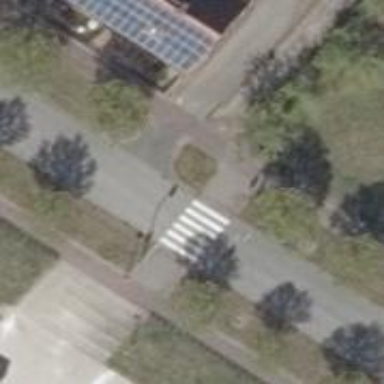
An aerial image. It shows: Uncontrolled zebra crossing on the road.